Question: I'm trying to create a custom numericUpDown control. I'm trying to add text to the numericUpDown and I got it working good. But, now I want to find a way to select only the number when clicking in the control, because at this moment when I "edit" the value manually, I can erase the unit I added into the control. I found this control in a software on google that is like a "ranged" numericUpDown. It works like the way I need, it has been possible to click and select only the numbers. When you click in the text, it should select the number to be edited and not the text:

This is what I have now:
'''
public class RangedNumericUpDown : NumericUpDown
{
public int ValueMin = 0;
public int ValueMax = 10;
public RangedNumericUpDown()
{
}
protected override void UpdateEditText()
{
if(this.Text != this.ValueMin + " to " + this.ValueMax)
this.Text = this.ValueMin + " to " + this.ValueMax;
}
}
'''
I couldn't find any custom control for windows forms like this, and I guess it is possible to create something like that image.
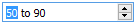
Answer: Well, you don't have enough code. Not so sure I'd recommend this, moving the "focus" from one value to another isn't exactly very intuitive. You'll get better UI from simply using two NUDs.
Anyhoo, some code to play with:
'''
using System;
using System.ComponentModel;
using System.Windows.Forms;
using System.Globalization;
class RangeUpDown : NumericUpDown {
public decimal LowValue { get; set; }
public decimal HighValue { get; set; }
private bool lowFocused = true;
private const string separator = " to ";
protected override void UpdateEditText() {
if (base.UserEdit) ParseText();
var lotext = FormatValue(LowValue);
var hitext = FormatValue(HighValue);
this.Text = lotext + separator + hitext;
if (lowFocused) {
EditBox.SelectionStart = 0;
EditBox.SelectionLength = lotext.Length;
}
else {
EditBox.SelectionStart = lotext.Length + separator.Length;
EditBox.SelectionLength = hitext.Length;
}
EditBox.Focus();
}
public override void UpButton() {
if (base.UserEdit) ParseText();
if (IsLowValueFocused()) {
LowValue = Math.Min(this.Maximum, LowValue + this.Increment);
if (HighValue < LowValue) HighValue = LowValue;
}
else {
HighValue = Math.Min(this.Maximum, HighValue + this.Increment);
}
this.OnValueChanged(EventArgs.Empty);
UpdateEditText();
}
public override void DownButton() {
if (base.UserEdit) ParseText();
if (IsLowValueFocused()) {
LowValue = Math.Max(this.Minimum, LowValue - this.Increment);
}
else {
HighValue = Math.Max(this.Minimum, HighValue - this.Increment);
if (LowValue > HighValue) LowValue = HighValue;
}
this.OnValueChanged(EventArgs.Empty);
UpdateEditText();
}
private bool IsLowValueFocused() {
lowFocused = EditBox.Text.Substring(EditBox.SelectionStart).Contains(separator.Trim());
return lowFocused;
}
private string FormatValue(decimal value) {
var fmt = (this.ThousandsSeparator ? "N" : "F");
var frac = this.DecimalPlaces.ToString(CultureInfo.CurrentCulture);
return value.ToString(fmt + frac, CultureInfo.CurrentCulture);
}
private TextBox EditBox { get { return (TextBox)Controls[1]; } }
private void ParseText() {
// Not implemented
base.UserEdit = false;
}
}
'''